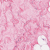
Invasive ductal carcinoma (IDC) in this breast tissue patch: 0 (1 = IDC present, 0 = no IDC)